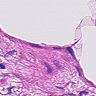
Metastatic tissue present: no